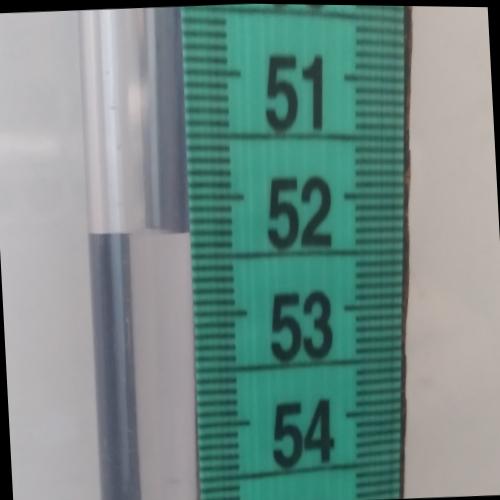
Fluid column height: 52.3 cm